Question: So, I am following this <URL> and ran into a problem when i wanted to run the newly typed code. I got the error 'ClassNotFound' in logcat.
'''
load: class guldbechnielsensolutions.MainActivity.class not found.
java.lang.ClassNotFoundException: guldbechnielsensolutions.MainActivity.class
at sun.applet.AppletClassLoader.findClass(Unknown Source)
at java.lang.ClassLoader.loadClass(Unknown Source)
at sun.applet.AppletClassLoader.loadClass(Unknown Source)
at java.lang.ClassLoader.loadClass(Unknown Source)
at sun.applet.AppletClassLoader.loadCode(Unknown Source)
at sun.applet.AppletPanel.createApplet(Unknown Source)
at sun.applet.AppletPanel.runLoader(Unknown Source)
at sun.applet.AppletPanel.run(Unknown Source)
at java.lang.Thread.run(Unknown Source)
'''
Whenever I see other errors I always get a line number where the fault is but not here - why is that? (side question)
I have only been changing two classes since last successful run so I'll just post those two:
MainActivity:
'''
package guldbechnielsensolutions;
import guldbechnielsensolutions.framework.Animation;
import java.applet.Applet;
import java.awt.Color;
import java.awt.Frame;
import java.awt.Graphics;
import java.awt.Image;
import java.awt.event.KeyEvent;
import java.awt.event.KeyListener;
import java.io.BufferedReader;
import java.io.FileReader;
import java.io.IOException;
import java.net.URL;
import java.util.ArrayList;
public class MainActivity extends Applet implements Runnable, KeyListener {
private Sprite robot;
private Heliboy hb, hb2;
private Image image, currentSprite, character, character2, character3,
characterDown, characterJumped, background, heliboy, heliboy2,
heliboy3, heliboy4, heliboy5;
public static Image tilegrassTop, tilegrassBot, tilegrassLeft, tilegrassRight, tiledirt;
private Graphics second;
private URL base;
private static Background bg1, bg2;
private Animation anim, hanim;
private ArrayList<Tile> tilearray = new ArrayList<Tile>();
@Override
public void init() {
setSize(800, 480);
setBackground(Color.BLACK);
setFocusable(true);
addKeyListener(this);
Frame frame = (Frame) this.getParent().getParent();
frame.setTitle("Get Me Out! Alpha");
try {
base = getDocumentBase();
} catch (Exception e) {
// TODO: handle exception
}
// Image Setups
character = getImage(base, "data/character.png");
character2 = getImage(base, "data/character2.png");
character3 = getImage(base, "data/character3.png");
characterDown = getImage(base, "data/down.png");
characterJumped = getImage(base, "data/jumped.png");
heliboy = getImage(base, "data/heliboy.png");
heliboy2 = getImage(base, "data/heliboy2.png");
heliboy3 = getImage(base, "data/heliboy3.png");
heliboy4 = getImage(base, "data/heliboy4.png");
heliboy5 = getImage(base, "data/heliboy5.png");
background = getImage(base, "data/background.png");
tiledirt = getImage(base, "data/tiledirt.png");
tilegrassTop = getImage(base, "data/tilegrasstop.png");
tilegrassBot = getImage(base, "data/tilegrassbot.png");
tilegrassLeft = getImage(base, "data/tilegrassleft.png");
tilegrassRight = getImage(base, "data/tilegrassright.png");
anim = new Animation();
anim.addFrame(character, 1250);
anim.addFrame(character2, 50);
anim.addFrame(character3, 50);
anim.addFrame(character2, 50);
hanim = new Animation();
hanim.addFrame(heliboy, 100);
hanim.addFrame(heliboy2, 100);
hanim.addFrame(heliboy3, 100);
hanim.addFrame(heliboy4, 100);
hanim.addFrame(heliboy5, 100);
hanim.addFrame(heliboy4, 100);
hanim.addFrame(heliboy3, 100);
hanim.addFrame(heliboy2, 100);
currentSprite = anim.getImage();
}
@Override
public void start() {
bg1 = new Background(0, 0);
bg2 = new Background(2160, 0);
// Initialize Tiles
try {
loadMap("data/map1.txt");
} catch (IOException e) {
System.out.println("LOL");
e.printStackTrace();
System.out.println("LOL");
}
hb = new Heliboy(340, 360);
hb2 = new Heliboy(700, 360);
robot = new Sprite();
Thread thread = new Thread(this);
thread.start();
}
private void loadMap(String filename) throws IOException {
ArrayList lines = new ArrayList();
int width = 0;
int height = 0;
BufferedReader reader = new BufferedReader(new FileReader(filename));
while (true) {
String line = reader.readLine();
// no more lines to read
if (line == null) {
reader.close();
break;
}
if (!line.startsWith("!")) {
lines.add(line);
width = Math.max(width, line.length());
}
}
height = lines.size();
for (int j = 0; j < 12; j++) {
String line = (String) lines.get(j);
for (int i = 0; i < width; i++) {
if (i < line.length()) {
char ch = line.charAt(i);
Tile t = new Tile(i, j, Character.getNumericValue(ch));
tilearray.add(t);
}
}
}
}
@Override
public void stop() {
// TODO Auto-generated method stub
}
@Override
public void destroy() {
// TODO Auto-generated method stub
}
@Override
public void run() {
while (true) {
robot.update();
if (robot.isJumped()) {
currentSprite = characterJumped;
} else if (robot.isJumped() == false && robot.isDucked() == false) {
currentSprite = anim.getImage();
}
ArrayList projectiles = robot.getProjectiles();
for (int i = 0; i < projectiles.size(); i++) {
Projectile p = (Projectile) projectiles.get(i);
if (p.isVisible() == true) {
p.update();
} else {
projectiles.remove(i);
}
}
updateTiles();
hb.update();
hb2.update();
bg1.update();
bg2.update();
animate();
repaint();
try {
Thread.sleep(17);
} catch (InterruptedException e) {
e.printStackTrace();
}
}
}
public void animate() {
anim.update(10);
hanim.update(50);
}
@Override
public void update(Graphics g) {
if (image == null) {
image = createImage(this.getWidth(), this.getHeight());
second = image.getGraphics();
}
second.setColor(getBackground());
second.fillRect(0, 0, getWidth(), getHeight());
second.setColor(getForeground());
paint(second);
g.drawImage(image, 0, 0, this);
}
@Override
public void paint(Graphics g) {
g.drawImage(background, bg1.getBgX(), bg1.getBgY(), this);
g.drawImage(background, bg2.getBgX(), bg2.getBgY(), this);
paintTiles(g);
ArrayList projectiles = robot.getProjectiles();
for (int i = 0; i < projectiles.size(); i++) {
Projectile p = (Projectile) projectiles.get(i);
g.setColor(Color.YELLOW);
g.fillRect(p.getX(), p.getY(), 10, 5);
}
g.drawImage(currentSprite, robot.getCenterX() - 61,
robot.getCenterY() - 63, this);
g.drawImage(hanim.getImage(), hb.getCenterX() - 48,
hb.getCenterY() - 48, this);
g.drawImage(hanim.getImage(), hb2.getCenterX() - 48,
hb2.getCenterY() - 48, this);
}
private void updateTiles() {
for (int i = 0; i < tilearray.size(); i++) {
Tile t = (Tile) tilearray.get(i);
t.update();
}
}
private void paintTiles(Graphics g) {
for (int i = 0; i < tilearray.size(); i++) {
Tile t = (Tile) tilearray.get(i);
g.drawImage(t.getTileImage(), t.getTileX(), t.getTileY(), this);
}
}
@Override
public void keyPressed(KeyEvent e) {
switch (e.getKeyCode()) {
case KeyEvent.VK_UP:
System.out.println("Move up");
break;
case KeyEvent.VK_DOWN:
currentSprite = characterDown;
if (robot.isJumped() == false) {
robot.setDucked(true);
robot.setSpeedX(0);
}
break;
case KeyEvent.VK_LEFT:
robot.moveLeft();
robot.setMovingLeft(true);
break;
case KeyEvent.VK_RIGHT:
robot.moveRight();
robot.setMovingRight(true);
break;
case KeyEvent.VK_SPACE:
robot.jump();
break;
case KeyEvent.VK_CONTROL:
if (robot.isDucked() == false && robot.isJumped() == false) {
robot.shoot();
}
break;
}
}
@Override
public void keyReleased(KeyEvent e) {
switch (e.getKeyCode()) {
case KeyEvent.VK_UP:
System.out.println("Stop moving up");
break;
case KeyEvent.VK_DOWN:
currentSprite = anim.getImage();
robot.setDucked(false);
break;
case KeyEvent.VK_LEFT:
robot.stopLeft();
break;
case KeyEvent.VK_RIGHT:
robot.stopRight();
break;
case KeyEvent.VK_SPACE:
break;
}
}
@Override
public void keyTyped(KeyEvent e) {
// TODO Auto-generated method stub
}
public static Background getBg1() {
return bg1;
}
public static Background getBg2() {
return bg2;
}
}
'''
Tile:
'''
package guldbechnielsensolutions;
import java.awt.Image;
public class Tile {
private int tileX, tileY, speedX, type;
public Image tileImage;
private Background bg = MainActivity.getBg1();
public Tile(int x, int y, int typeInt) {
tileX = x * 40;
tileY = y * 40;
type = typeInt;
if (type == 5) {
tileImage = MainActivity.tiledirt;
} else if (type == 8) {
tileImage = MainActivity.tilegrassTop;
} else if (type == 4) {
tileImage = MainActivity.tilegrassLeft;
} else if (type == 6) {
tileImage = MainActivity.tilegrassRight;
} else if (type == 2) {
tileImage = MainActivity.tilegrassBot;
}
}
public void update() {
// TODO Auto-generated method stub
if (type == 1) {
if (bg.getSpeedX() == 0){
speedX = -1;
}else{
speedX = -2;
}
} else {
speedX = bg.getSpeedX()*5;
}
tileX += speedX;
}
public int getTileX() {
return tileX;
}
public void setTileX(int tileX) {
this.tileX = tileX;
}
public int getTileY() {
return tileY;
}
public void setTileY(int tileY) {
this.tileY = tileY;
}
public Image getTileImage() {
return tileImage;
}
public void setTileImage(Image tileImage) {
this.tileImage = tileImage;
}
}
'''
Why do I get a class not found? I am not instanciating any new classes (other than sprite which has worked fine before..)?
---
After changing these lines:
'''
if (type == 5) {
tileImage = MainActivity.tiledirt;
} else if (type == 8) {
tileImage = MainActivity.tilegrassTop;
} else if (type == 4) {
tileImage = MainActivity.tilegrassLeft;
} else if (type == 6) {
tileImage = MainActivity.tilegrassRight;
} else if (type == 2) {
tileImage = MainActivity.tilegrassBot;
}
'''
in Tile.java
and these in MainActivity.java:
'''
tiledirt = getImage(base, "data/tiledirt.png");
tilegrassTop = getImage(base, "data/tilegrasstop.png");
tilegrassBot = getImage(base, "data/tilegrassbot.png");
tilegrassLeft = getImage(base, "data/tilegrassleft.png");
tilegrassRight = getImage(base, "data/tilegrassright.png");
'''
The error came. Now, if I use CTRL+Z to get back to the "runnable" code it throws the same error.
---
When I run the code it sort of works yet throw the error and generate this window:

Where before it was populated by a background and sprites.
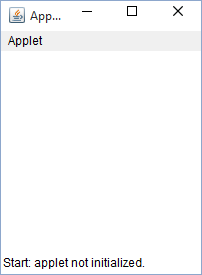
Answer: So while trying to debugg I found an answer i could try out. I did:
Right-click on project>Build Path>Configure Build Path
In there i could add and remove a folder that was causing issues. Now my code runs perfectly.